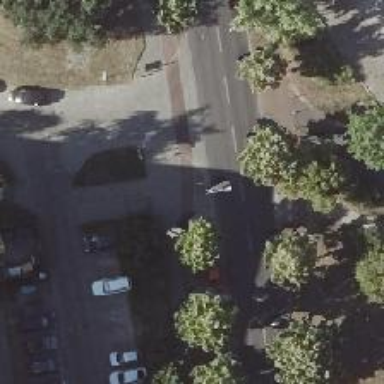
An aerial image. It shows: Secondary road with asphalt surface and dedicated cycle track.